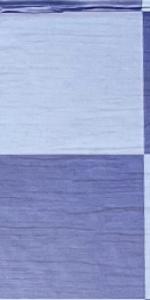
Label: Empty